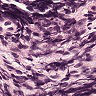
Metastatic tissue present: no